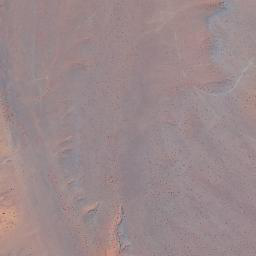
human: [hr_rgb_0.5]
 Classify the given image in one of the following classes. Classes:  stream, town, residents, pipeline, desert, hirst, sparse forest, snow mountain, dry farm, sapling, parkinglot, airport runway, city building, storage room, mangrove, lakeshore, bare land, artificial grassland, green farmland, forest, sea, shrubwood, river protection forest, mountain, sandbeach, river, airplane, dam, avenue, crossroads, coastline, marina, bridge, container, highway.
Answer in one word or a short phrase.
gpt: desert